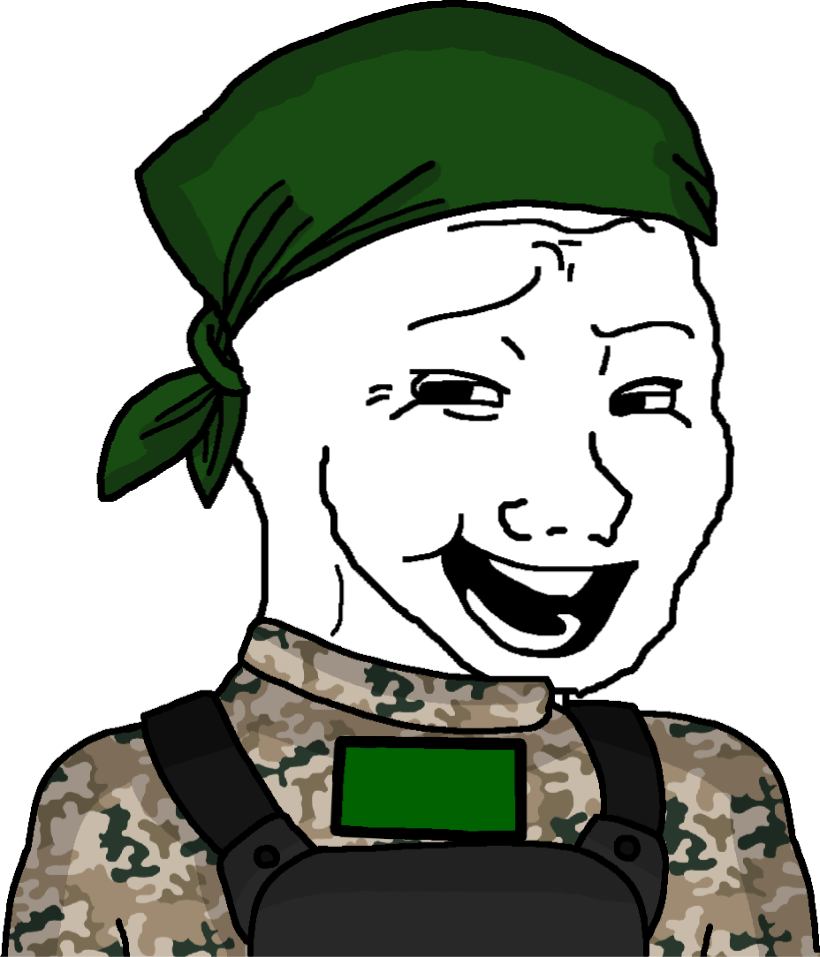
Label: 5_Smugjak